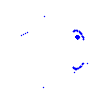
Particle: kaon